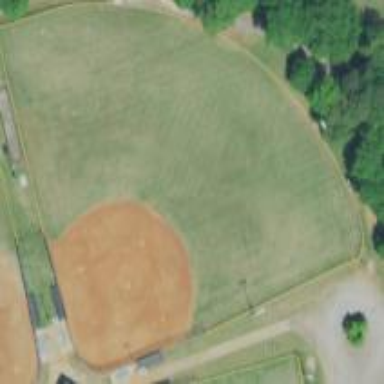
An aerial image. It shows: Baseball pitch for leisure land activities.